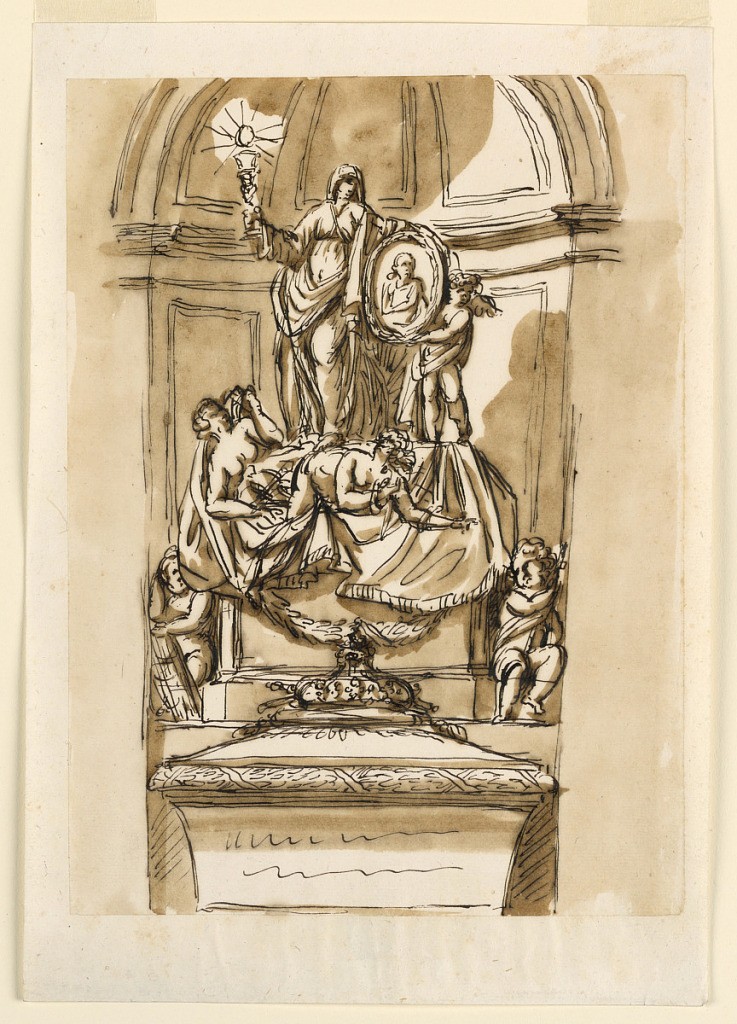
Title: Monument of King Louis XVI of France
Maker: Giuseppe Barberi, Italian, 1746–1809
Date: ca. 1795
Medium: Pen and brown ink, brush and brown wash on lined off-white laid paper
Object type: Drawing
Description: Standing in a niche. Below is the sarcophagus with on top a cushion upon which lies the crown and two crossed objects (mace and sword?). Behind the sarcophagus is a straight wall, up to the lower edge of the cushion. Upon it stands a pedestal, whose base is laterally elongated to give room for two sitting children, the left one supported fasces, the right carrying a cross. The pedestal has two offsets, the upper entirely, the lower partly covered by a fringed cloth. The front of the lower offset is decorated with a festoon. Above it are lying and seeking shelter two naked female allegories. On top stands a variation of the theme of the group in 1938-88-1289. Faith or Religion is standing at left, and she riases with her right hand a chalice, above which the Host floats in a glory of rays. The architectural decoration of the niche is outlined.